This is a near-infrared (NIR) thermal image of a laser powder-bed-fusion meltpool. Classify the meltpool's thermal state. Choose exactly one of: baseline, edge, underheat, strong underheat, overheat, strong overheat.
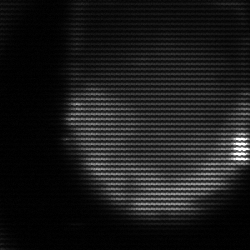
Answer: edge